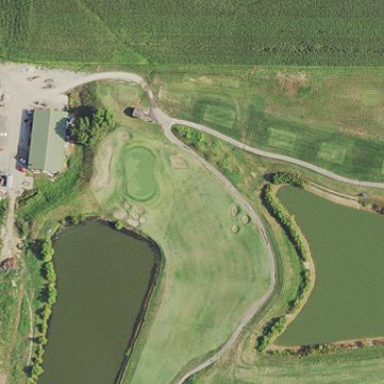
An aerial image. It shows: Grassy area designated as golf fairway.